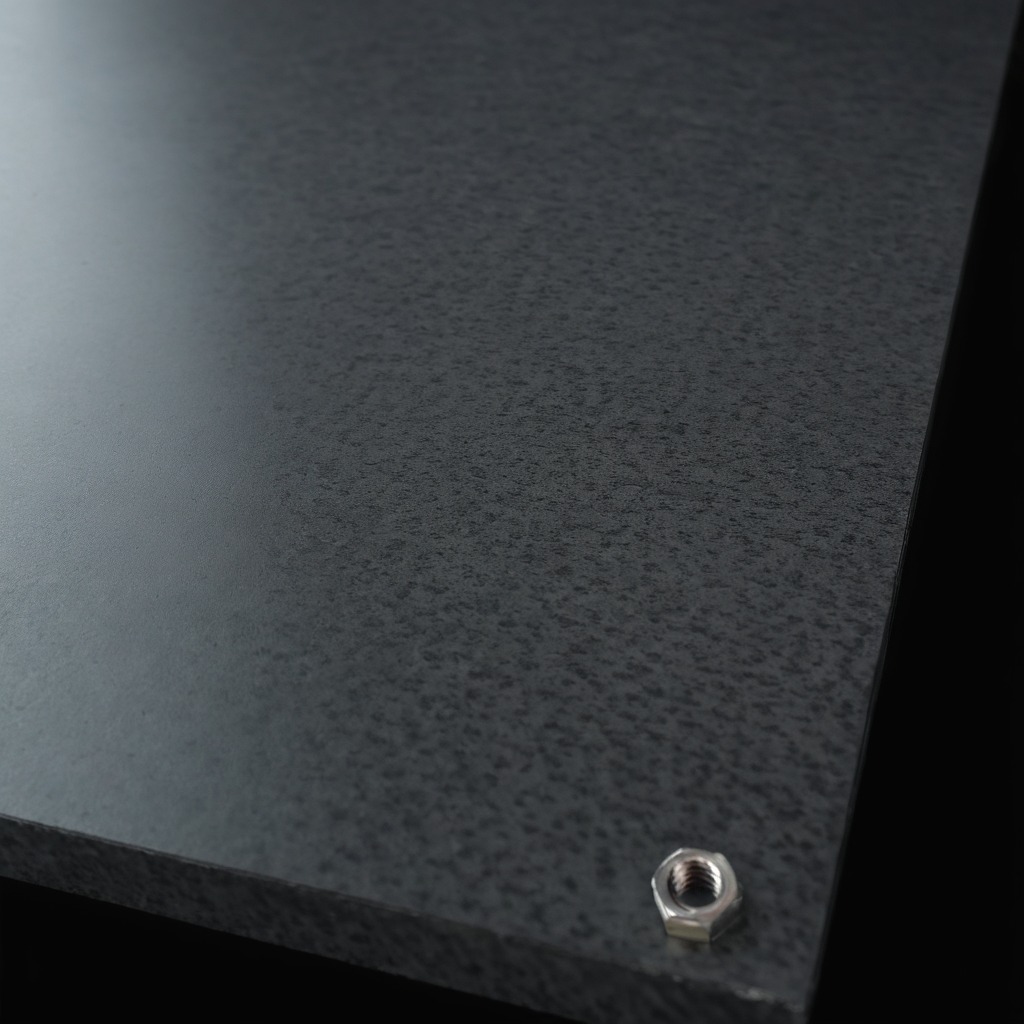
A metal nut is lying on the clean granite table inside a workshop at night.